五年级 · 立体几何学
下图不能围成正方体的是 ( )。

C.

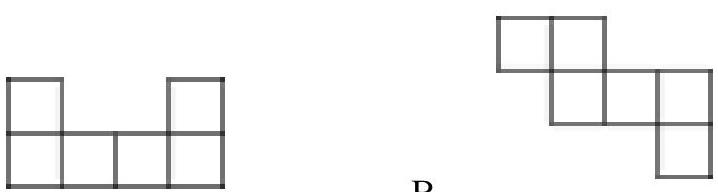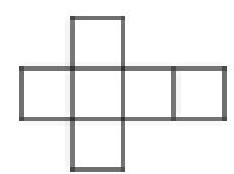
A.
B.

答案: A
解析: 解A

【分析】根据正方体展开图的 11 种特征, A 图不属于正方体展开图, 不能围成正方体; B 图属于正方体展开图的“ $2-3-1$ ”型, C 图属于正方体展开图的“1-4-1”型, 都能围成正方体。

【详解】根据分析可知: A 图不属于正方体展开图, 不能围成正方体。

故答案为: A

【点睛】正方体展开图有 11 种特征, 分四种类型, 即：第一种: “1-4-1”结构, 即第一行放 1 个,第二行放 4 个, 第三行放 1 个; 第二种: “ $2-2-2$ ”结构, 即每一行放 2 个正方形, 此种结构只有一种展开图; 第三种: “ $3-3$ ”结构, 即每一行放 3 个正方形, 只有一种展开图; 第四种: “ $1-3-2$ ”结构, 即第一行放 1 个正方形, 第二行放 3 个正方形, 第三行放 2 个正方形。